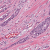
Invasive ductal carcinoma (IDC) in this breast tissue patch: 1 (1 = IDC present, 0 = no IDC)